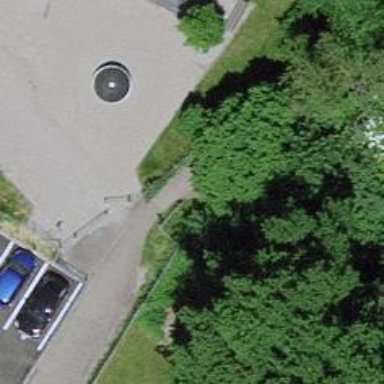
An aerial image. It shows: Cycle barrier.